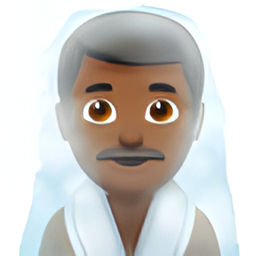
Name: man in steamy room medium dark skin tone
Emoji: 🧖🏾‍♂️
Group: People & Body
Sub-group: person-activity